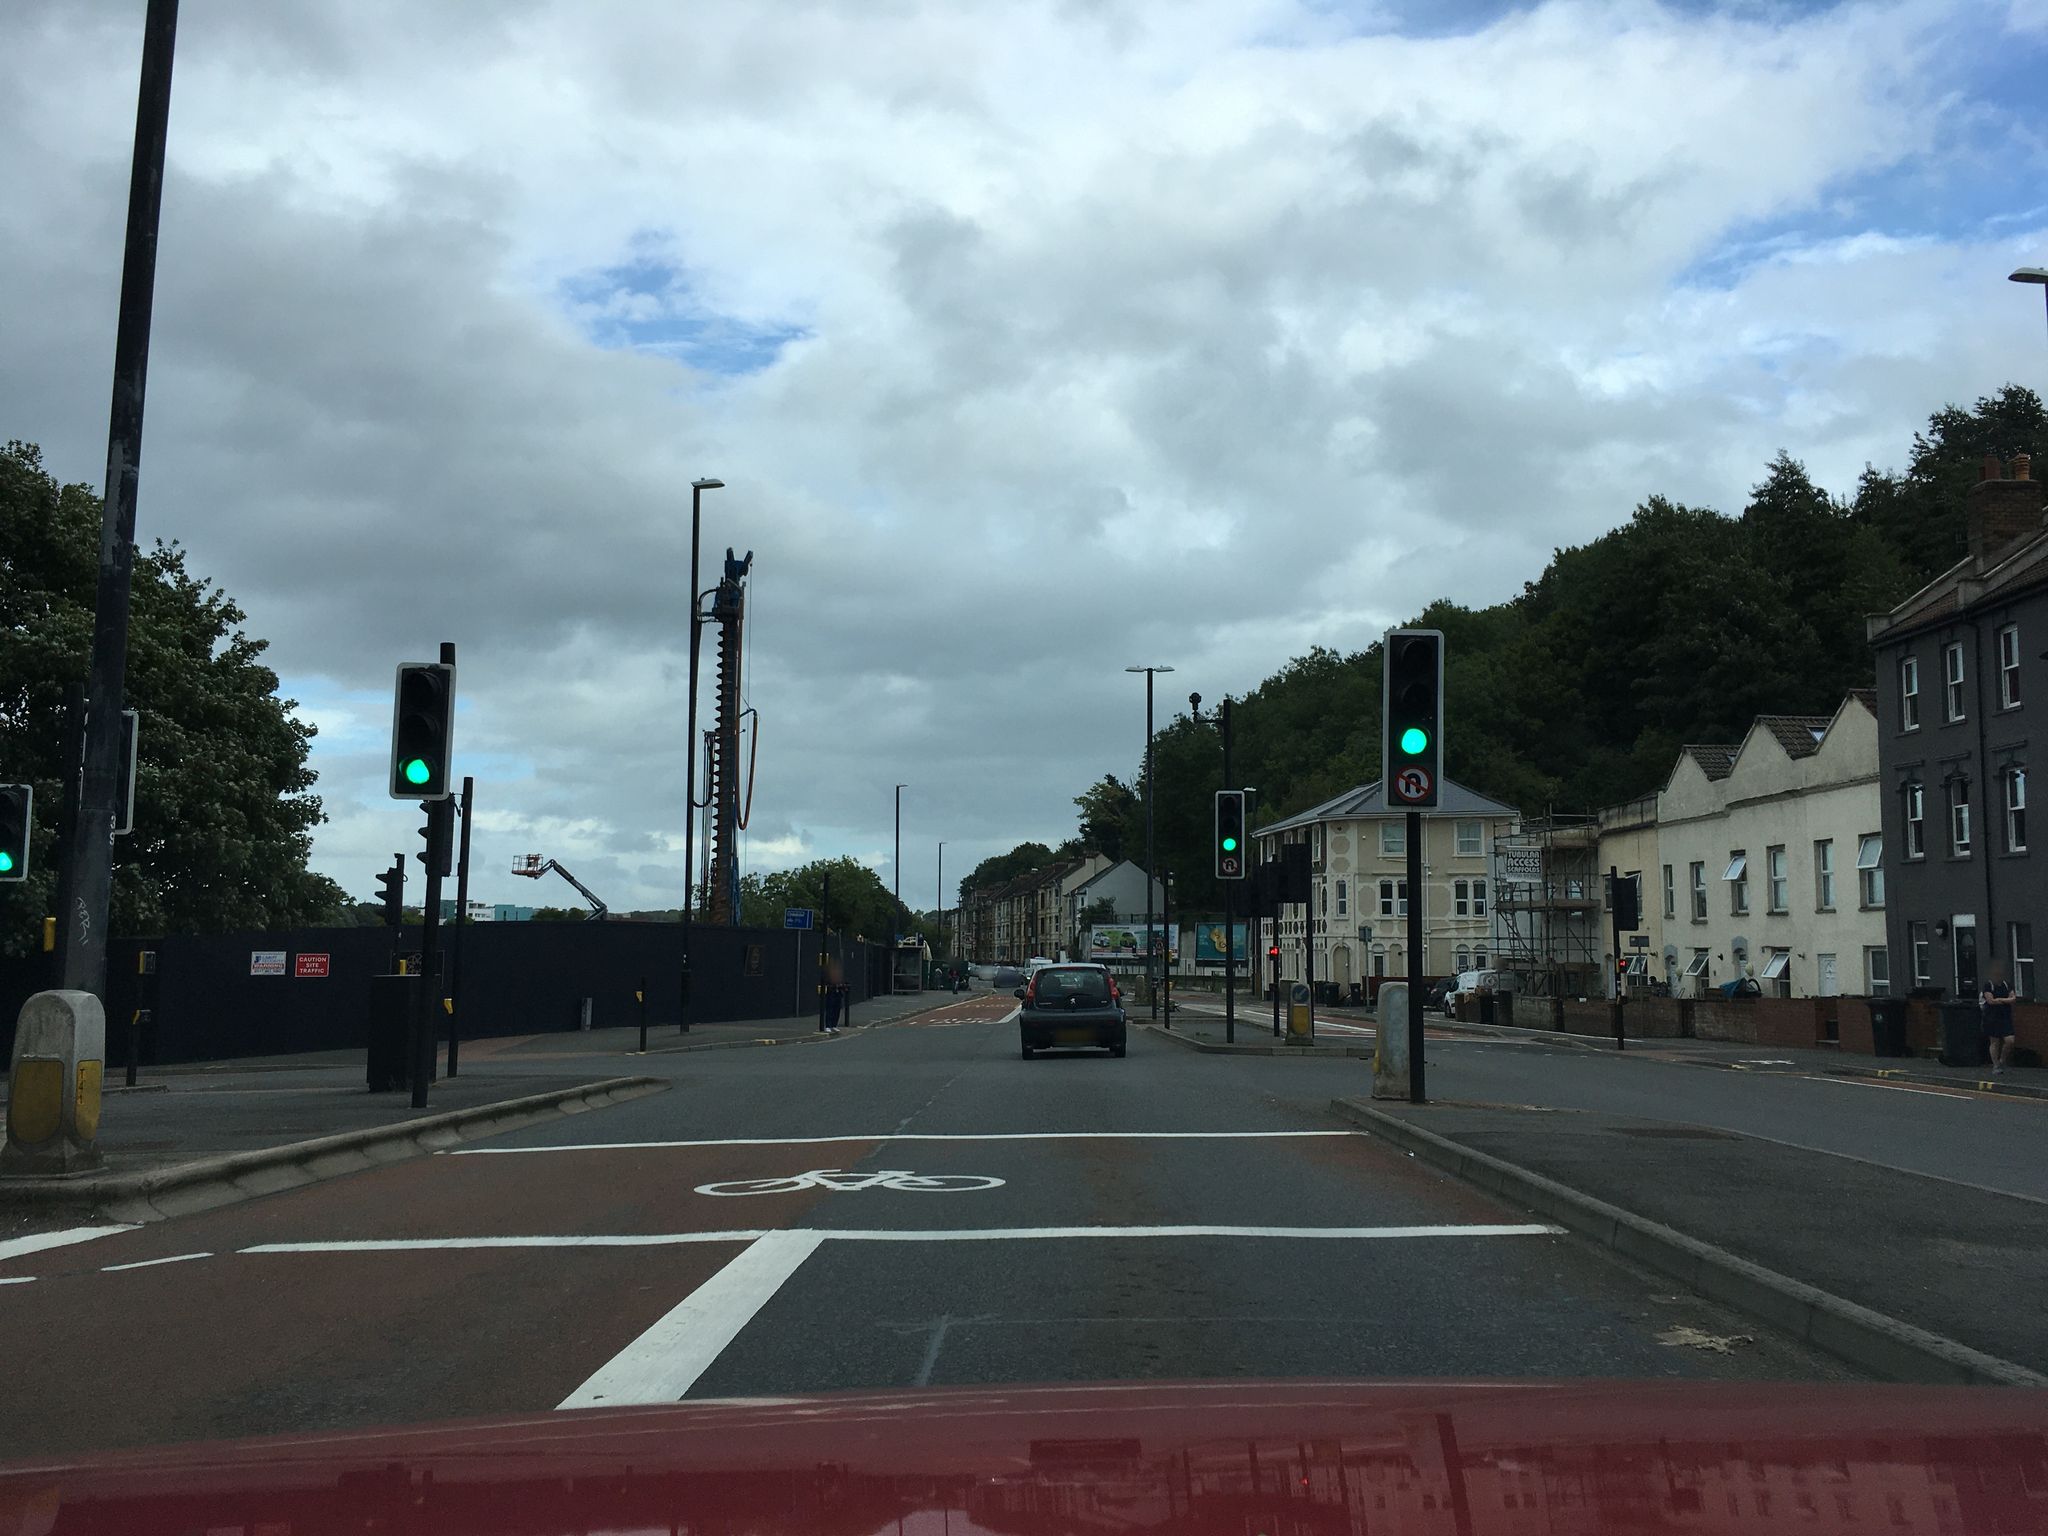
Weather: cloudy
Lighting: day
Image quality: good
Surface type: driving surface
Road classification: trunk, tertiary
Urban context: urban centre
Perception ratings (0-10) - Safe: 1.72, Lively: 3.57, Beautiful: 8.89, Boring: 0.66, Depressing: 4.75, Wealthy: 4.08